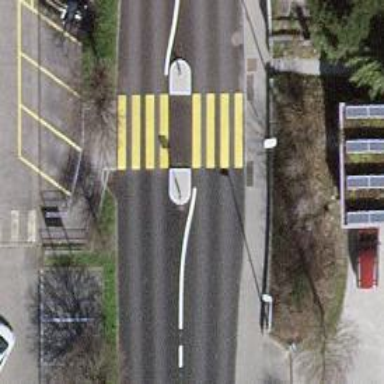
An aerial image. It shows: Uncontrolled zebra crossing with central island.